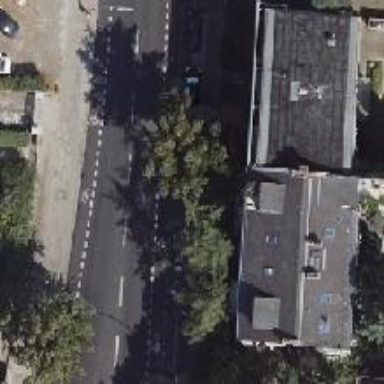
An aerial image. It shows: Secondary asphalt road with lanes for both cyclists and pedestrians on both sides. The parking on the left side is oriented parallel to the road and is half on the curb.